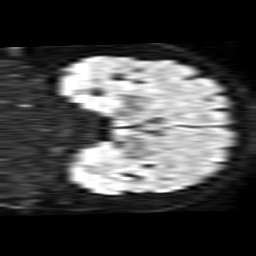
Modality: TRACE
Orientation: coronal
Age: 56
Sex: male
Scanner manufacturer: philips
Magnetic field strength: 1.5 T
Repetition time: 3.54 s
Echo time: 0.09411 s